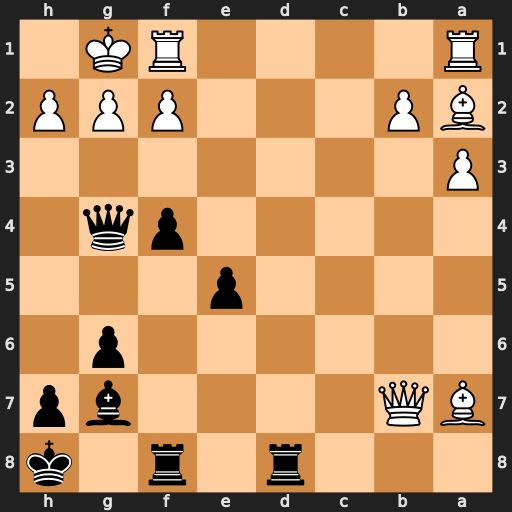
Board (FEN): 3r1r1k/BQ4bp/6p1/4p3/5pq1/P7/BP3PPP/R4RK1
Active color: b
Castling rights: -
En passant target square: -
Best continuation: f3 Qxf3 Rxf3